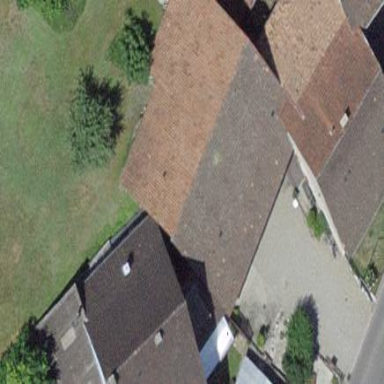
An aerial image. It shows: Building with tiled roof.